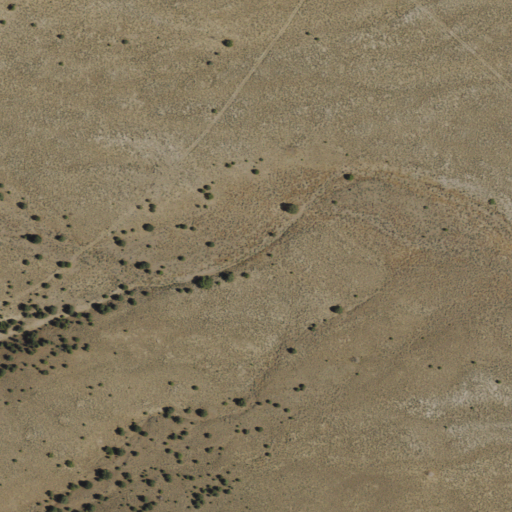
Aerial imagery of valley in Nevada named Hodges Canyon containing shrub and evergreen forest